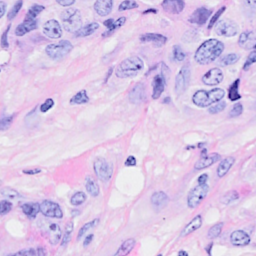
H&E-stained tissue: Breast